Question: I have created a Sharepoint WebPart and successfully deployed it and added it to a page.
It should sport a Label, a TextBox, and a button, but it does not. It is "naked", as you can see here:

Why would it be that the controls are not displaying? Here is the rather minimal code:
'''
namespace WebFormPDFGen.WebFormPDFGenWebPart
{
//[ToolboxItemAttribute(false)]
public class WebFormPDFGenWebPart : Microsoft.SharePoint.WebPartPages.WebPart
{
Label lbl = null;
TextBox tb = null;
Button btnSave = null;
[Personalizable(PersonalizationScope.Shared)]
public string Header { get; set; }
protected override void CreateChildControls()
{
base.CreateChildControls();
lbl = new Label();
lbl.Text = "Look at this";
this.Controls.Add(lbl);
tb = new TextBox();
this.Controls.Add(tb);
btnSave = new Button();
btnSave.Width = new Unit(50, UnitType.Pixel);
btnSave.Text = "Click me if you dare";
btnSave.Click += new EventHandler(btnSave_Click);
this.Controls.Add(btnSave);
}
private void btnSave_Click(object sender, EventArgs e)
{
lbl.Text += lbl.Text + "now!";
}
protected override void OnLoad(EventArgs e)
{
base.OnLoad(e);
EnsureChildControls();
String user = SPContext.Current.Web.Users[0].ToString();
}
protected override void Render(HtmlTextWriter output)
{
output.Write(makeHTML());
}
protected string makeHTML()
{
string r = "<div class='finaff-announcements-panel'>";
r += "<h2 class='finaff-white-panel-title'>" + Header + "</h2>";
r += "<dl>";
r += "</dl>";
r += "</div>";
return r;
}
}
}
'''
?
## UPDATE
I thought maybe I had to explicitly call, so I added a call to it in the constructor:
'''
public WebFormPDFGenWebPart()
{
CreateChildControls();
CssRegistration css = new CssRegistration();
css.After = "corev4.css";
css.Name = "/Style Library/dplat_style_webparts.css";
this.Controls.Add(css);
}
'''
...rebuilt, deployed, and added another instance of this WebPart to a test page but, alas, still no joy in Mudville.
## UPDATE 2
I'm experimenting with whatever comes to mind to see if various tweaks can cause the controls to display. I tried three different flavors of WebPart ancestors:
'''
using System;
using System.ComponentModel;
using System.Web;
using System.Web.UI;
using System.Web.UI.WebControls;
using System.Web.UI.WebControls.WebParts;
using Microsoft.SharePoint;
using Microsoft.SharePoint.WebControls;
using Microsoft.Office.Word.Server.Conversions;
using System.Collections.Generic;
namespace WebFormPDFGen.WebFormPDFGenWebPart
{
//[ToolboxItemAttribute(false)]
public class WebFormPDFGenWebPart : Microsoft.SharePoint.WebPartPages.WebPart
//public class WebFormPDFGenWebPart : WebPart
//public class WebFormPDFGenWebPart : System.Web.UI.WebControls.WebParts.WebPart
'''
...and they all seem to work the same. So I assume when I simply use "WebPart" it is resolving to "System.Web.UI.WebControls.WebParts.WebPart" (IOW, the second and third experiments are the same). It's a little odd to me that these two different ancestors (System.Web.UI.WebControls.WebParts.WebPart and Microsoft.SharePoint.WebPartPages.WebPart) both seem to work, to a limited extent, anyway...
## UPDATE 3
I tried adding this, too:
'''
protected override void RenderContents(HtmlTextWriter writer)
{
writer.RenderBeginTag(HtmlTextWriterTag.Table);
writer.RenderBeginTag(HtmlTextWriterTag.Tr);
writer.RenderBeginTag(HtmlTextWriterTag.Td);
writer.Write("lbl Test: ");
writer.RenderEndTag();
writer.RenderBeginTag(HtmlTextWriterTag.Td);
lbl.RenderControl(writer);
writer.RenderEndTag();
writer.RenderEndTag();
writer.RenderBeginTag(HtmlTextWriterTag.Tr);
writer.RenderBeginTag(HtmlTextWriterTag.Td);
writer.Write("TextBox: ");
writer.RenderEndTag();
writer.RenderBeginTag(HtmlTextWriterTag.Td);
tb.RenderControl(writer);
writer.RenderEndTag();
writer.RenderEndTag();
writer.RenderBeginTag(HtmlTextWriterTag.Tr);
writer.RenderBeginTag(HtmlTextWriterTag.Td);
writer.Write("save button: ");
writer.RenderEndTag();
writer.RenderBeginTag(HtmlTextWriterTag.Td);
btnSave.RenderControl(writer);
writer.RenderEndTag();
writer.RenderEndTag();
writer.RenderEndTag(); // table
}
'''
...but also to no avail - I can add the WebPart to a page until the cows come home, but the controls I've added still don't show up.
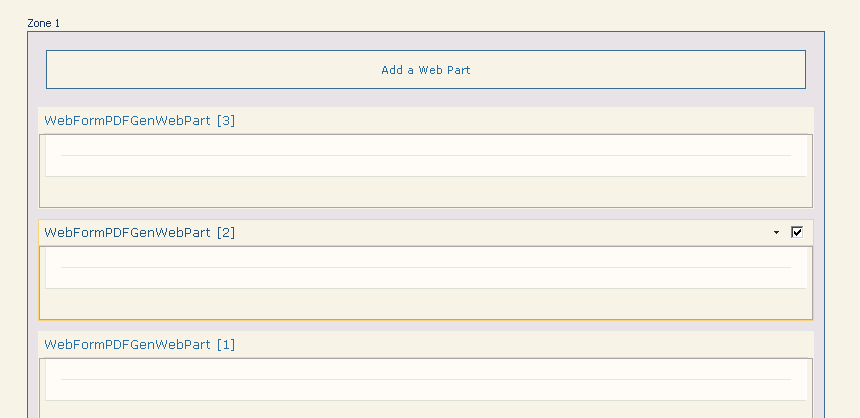
Answer: Just at a glance, it looks like you may be overriding functionality unintentionally. Add the page level literal control.'Literal lt;'
If you remove your override of render and add a literal to CreateChildControls
'''
lt = new Literal();
lt.Text = MakeHtml();
Controls.Add(lt);
'''
OR try adding this to your RenderContents Method.
'''
foreach(Control control in Controls)
{
control.RenderControl(writer);
}
'''